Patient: sex M, age 57
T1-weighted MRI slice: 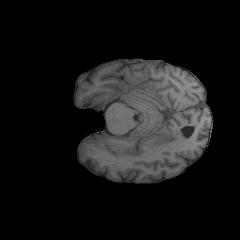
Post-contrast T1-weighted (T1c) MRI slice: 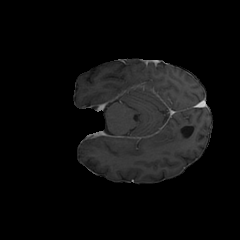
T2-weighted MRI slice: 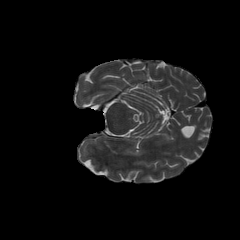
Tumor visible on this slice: no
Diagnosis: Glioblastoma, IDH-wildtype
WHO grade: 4